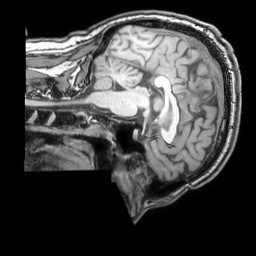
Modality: T1w
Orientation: sagittal
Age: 39
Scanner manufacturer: philips
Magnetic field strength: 3 T
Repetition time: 0.007 s
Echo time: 0.003501 s